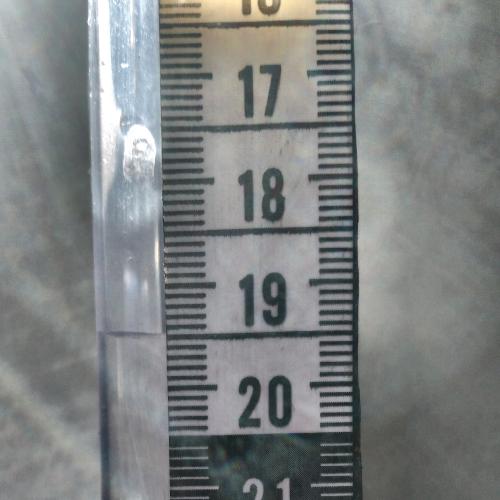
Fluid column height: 19.5 cm